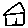
Label: house